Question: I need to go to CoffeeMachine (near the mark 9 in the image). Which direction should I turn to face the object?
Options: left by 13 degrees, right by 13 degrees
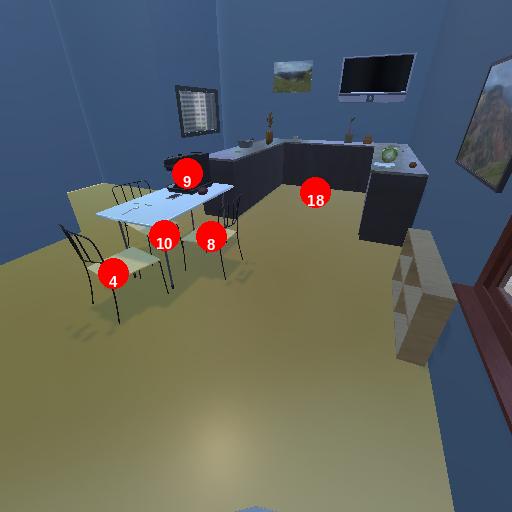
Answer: left by 13 degrees